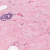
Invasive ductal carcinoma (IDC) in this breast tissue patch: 0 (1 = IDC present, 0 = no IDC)